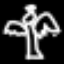
Label: angel